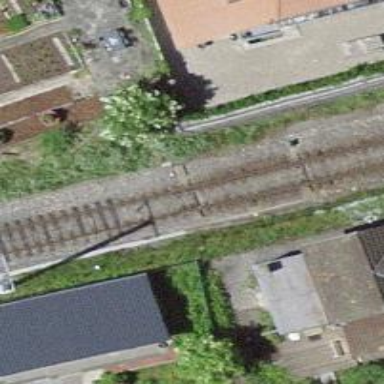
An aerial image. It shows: Railway switch.